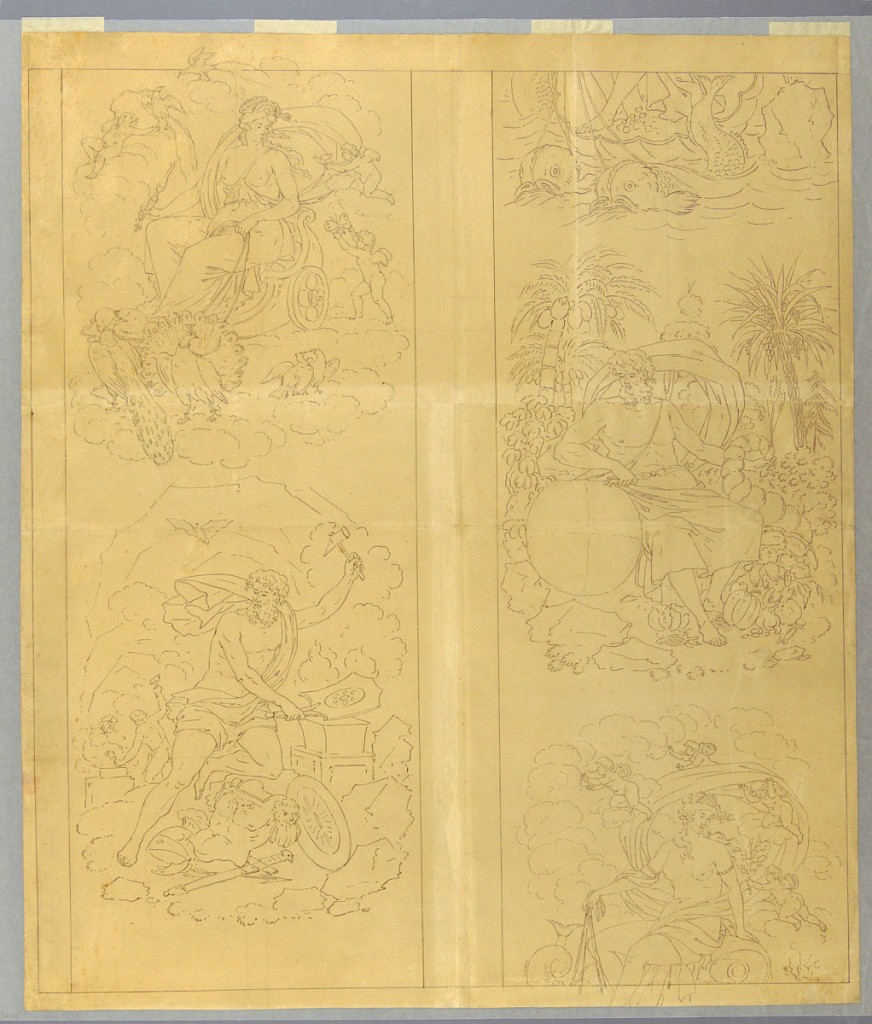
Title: Study for a Cartoon for Printed Cotton: Les Quatre Elements
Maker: Hartmann et Fils, Munster, France
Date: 1810–20
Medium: Pen and black ink, brush and grey wash on cream laid paper
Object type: Drawing
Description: First preliminary sketch (full-scale) for a textile, for a cartoon depicting the Four Elements. The design is composed of four vignettes; separated in pairs vertically. The vignettes show: upper left, Juno seated in a chariot drawn over the clouds by peacocks and ccompanied by amoretti (personifying Air); lower left, Vulvan forging armor (personifying Fire); center right: Saturn seated in a landscape holding a cornucopia and beside him a globe, quartered (personifying Earth); lower right (with partial repeat shown in upper right), Venus borne over the water on a shell drawn by dolphins, attended by amoretti (personifying Water).